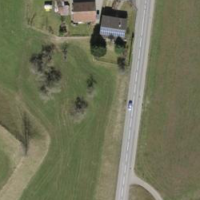
EUNIS habitat code: 24
Species observed at this site:
Stachys palustris